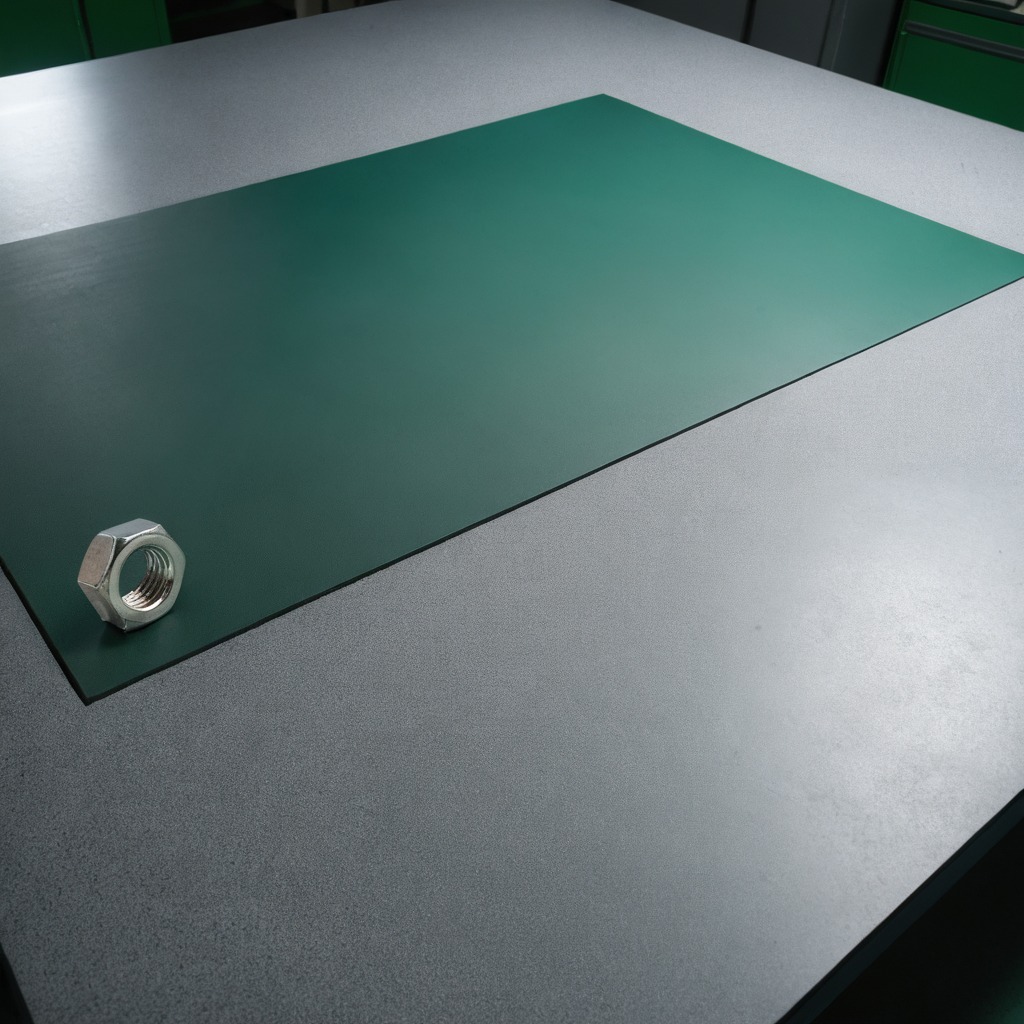
A metal nut is lying on a clean granite tabletop covered with a green rubber mat inside a workshop under bright overhead lighting crisp shadows high clarity worn but beneath the mat.